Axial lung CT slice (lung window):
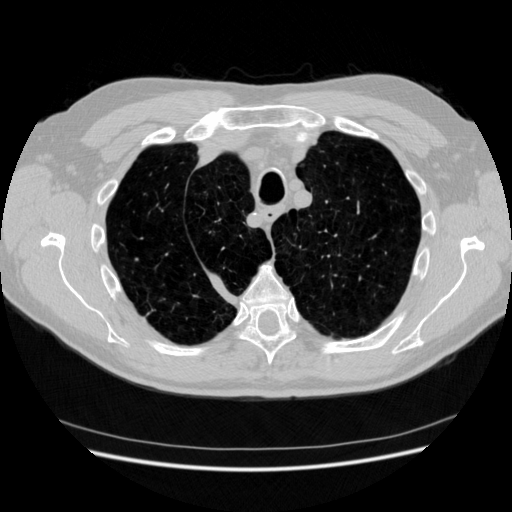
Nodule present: no